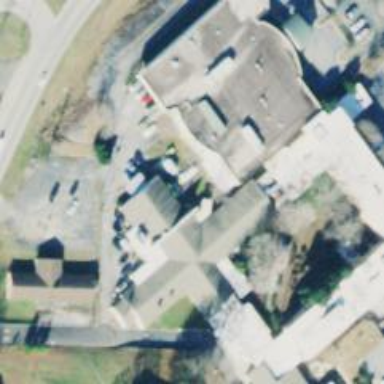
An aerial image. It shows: Hospital building.